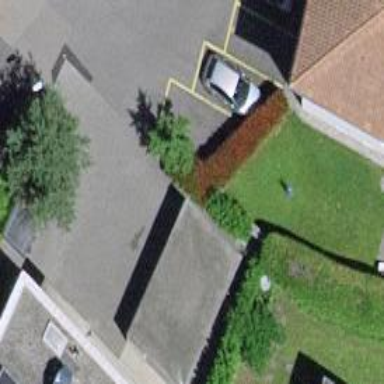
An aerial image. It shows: View of roof of building.